Question: I'm writing a simple c++ measurement program that asks the user input to select from which unit they would like to measure the unit from and to the unit? but I don't know if the structure is correct (my C++ really sucks). Here is my code:
'''
#include <iostream>
using namespace std;
int main()
{
int storeFROM, storeTO;
char mm, cm, m, kk;
cout << "Enter the initial unit (mm, cm, m, or km): ";
cin >> storeFROM;
cout << endl;
if ((storeFROM != 'mm') || storeFROM != 'cm' || storeFROM != 'm' || storeFROM != 'km') {
cout << "--> Sorry unit to convert FROM is invalid" << endl;
}
else if ((storeFROM == 'mm') || storeFROM == 'cm' || storeFROM == 'm' || storeFROM == 'km')
{
cout << "Enter the initial unit(mm, cm, m, or kk) :";
cin >> storeTO;
}
// Calculate the selected units
system("pause");
}
'''
I hope someone can help me asking the user input to ask from which unit they want, this is exactly how it should show:

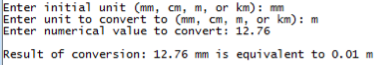
Answer: Here is the right code:
'''
bool isValidUnit(const std::string &unit);
int convertValue(double value, const std::string &unitFrom, const std::string &unitTo);
int main() {
...
std::string storeFROM, storeTO;
cout << "Enter the initial unit (mm, cm, m, or km): ";
cin >> storeFROM;
if (!isValidUnit(storeFROM)) {
cout << "--> Sorry unit to convert FROM is invalid" << endl;
...
}
cout << "Enter the initial unit (mm, cm, m, or km): ";
cin >> storeTO;
if (!isValidUnit(storeTO)) {
cout << "--> Sorry unit to convert TO is invalid" << endl;
...
}
double value;
cout << "Enter the value in (" << storeFROM << "): ";
cin >> value;
double valueConverted = convertValue(value, storeFROM, storeTO);
cout << "Value in (" << storeTO << "): " << valueConverted << endl;
return 0;
}
bool isValidUnit(const std::string &unit) {
return unit == "mm" || unit == "cm" || unit == "m" || unit == "km";
}
double unitMultiplier(const std::string &unit) {
if (unit == "mm") return 0.001;
if (unit == "cm") return 0.01;
if (unit == "m") return 1;
if (unit == "km") return 1000;
return 0.;
}
double convertValue(double value, const std::string &unitFrom, const std::string &unitTo) {
if (unitFrom == unitTo) return value;
if (value <= 0.) return 0.; // or value :)
// Get it in meters
int valueInMetes = value * unitMultiplier(unitFrom);
return valuesInMeter / unitMultiplier(unitTo);
}
'''